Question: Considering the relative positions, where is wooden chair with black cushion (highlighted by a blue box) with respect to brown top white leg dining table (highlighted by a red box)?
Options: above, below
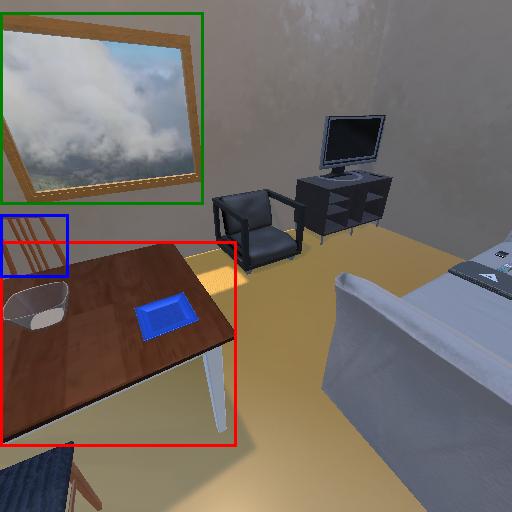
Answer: above